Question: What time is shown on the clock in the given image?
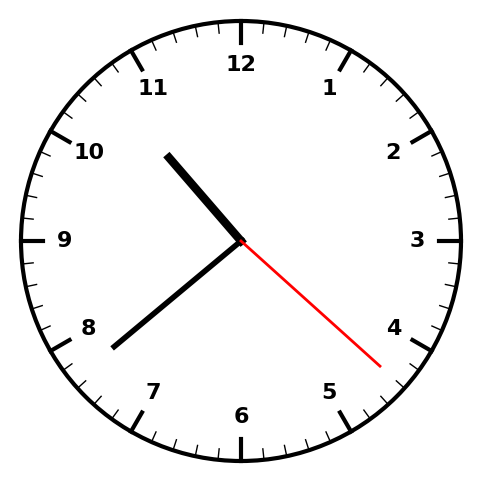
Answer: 10:38:22